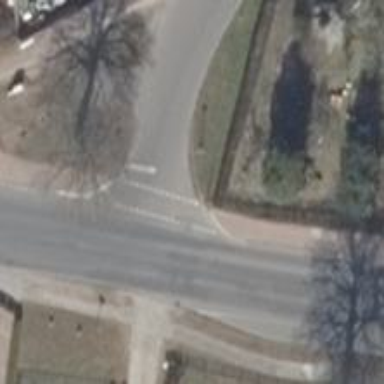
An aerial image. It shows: Residential road.